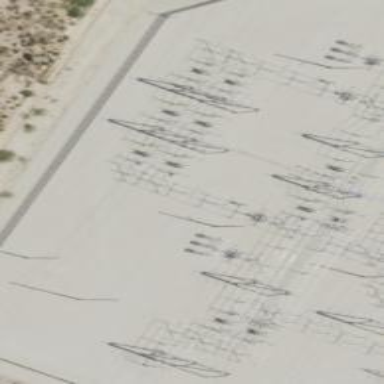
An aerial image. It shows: Switch for power supply.